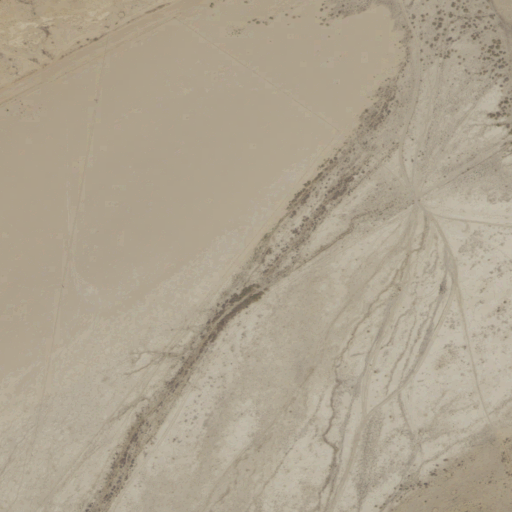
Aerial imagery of valley in New Mexico named Rock Canyon containing shrub and grassland